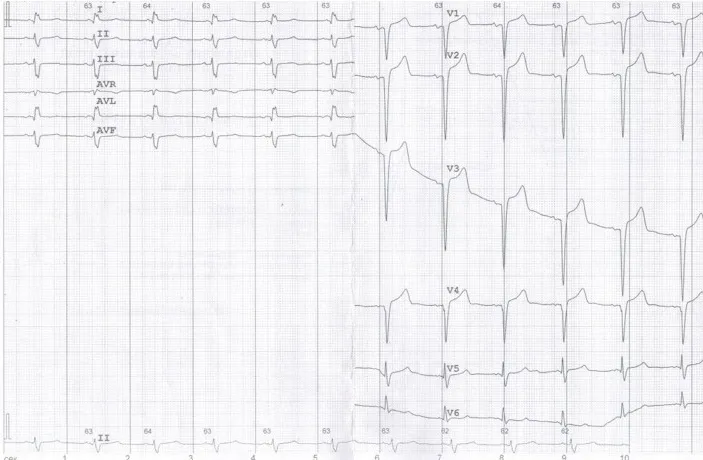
ECG: Sinus tachycardia, heart rate (HR) 63 bpm, left anterior fascicular block, QS-pattern in leads V1-V3.
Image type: electrography (ekg)